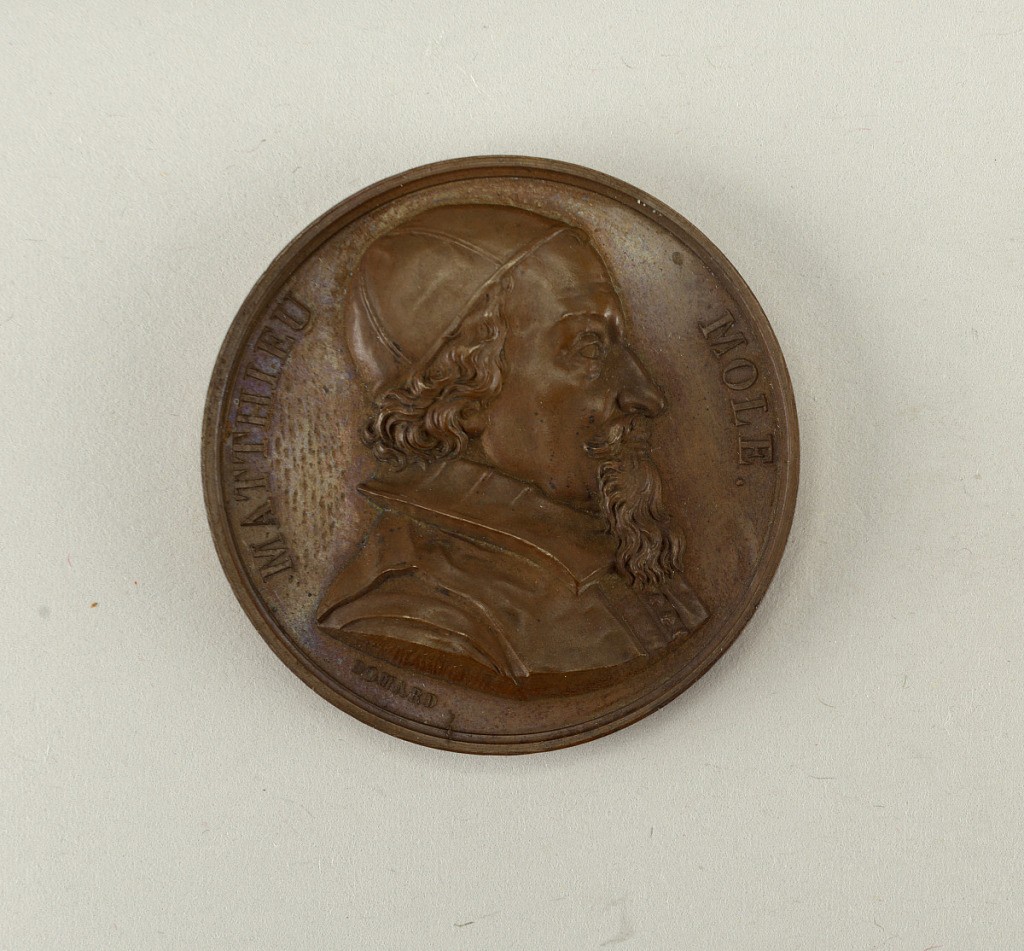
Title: Galerie métallique des grands hommes français (Great Men of France)
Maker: Joseph-François Domard, French, 1792 - 1858
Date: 1821
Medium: Cast bronze
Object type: Medal
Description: Bust of Louis-Mathieu Molé (1781 -1855).